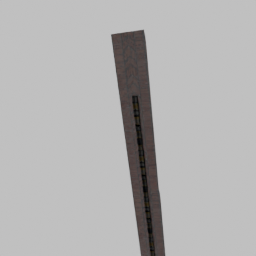
Label: architecture